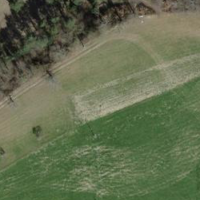
EUNIS habitat code: 52
Species observed at this site:
Nemobius sylvestris
Chorthippus biguttulus
Lathyrus vernus
Tettigonia viridissima
Phaneroptera falcata
Pseudochorthippus parallelus
Vicia cracca